Question: I am trying to create a program where the user can click inside the squares on a grid and create squares using PyQt5 (QPainter), but I'm having trouble getting the program to recognize when and where to draw lines. All clicked points are stored in a list.
'''
clicked0 = [] #clicked points
distlist0 = [] # list of distances between 2 points
distdict0 {} = # dictionary to identify which two points go with each distance
#there are versions of these for both player 0 and player 1
'''
This is the code I used to try to get the program to recognize and draw squares:
'''
for i in list(itertools.combinations(clicked0, 2)):
woo = list(chain.from_iterable(i))
dist = math.hypot(woo[2]-woo[0],woo[3]-woo[1])
distlist0.append(dist)
distdict0[str(dist)] = "("+str(woo[0])+","+str(woo[1])+"), ("+str(woo[2])+","+str(woo[3])+")"
listy = list(itertools.combinations(distlist0, 4))
for i in listy:
if i[0] == i[1] and i[0] == i[2] and i[0] == i[3]:
for item in i:
diction = list(chain.from_iterable(distdict0.get(str(item))))
diction = [int(diction[1]),int(diction[3]),int(diction[8]),int(diction[10])]
x,y = self.cell2coord(diction[0],diction[1]) #method to turn grid coords into x,y coords
x2,y2 = self.cell2coord(diction[2],diction[3])
qp.setPen(QPen(QColor(40, 85, 66), 5))
qp.drawLine(x, y, x2, y2)
'''
This causes Python to eventually slow and crash, but here is the visual result:

The lines are supposed to connect the colored grid spaces (the corners) when squares can be created from them. I've been working on this part of my code for hours and I'm just not sure what I can do to simplify/correct the process.
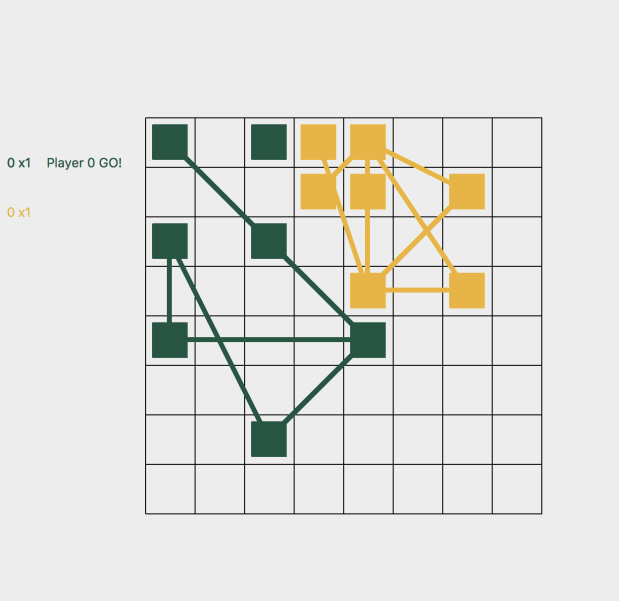
Answer: One way to do this would be to loop over all coordinates and check if they form a square, for instance like this:
'''
def rectangle(a, b, c, d):
#sort points so they can easily be compared
points = sorted([a, b, c, d])
#check if corners line up
if points[0][0] == points[1][0] and points[0][1] == points[2][1] and points[2][0] == points[3][0] and points[1][1] == points[3][1]:
return True
return False
#example data
lst_points = [[1,1],
[1,2],
[2,2],
[2,1],
[3,2],
[4,5],
[6,7],
[4,2],
[2,5]]
#loop over all sets of 4 points
for i in range(len(lst_points)):
for j in range(i+1, len(lst_points)):
for k in range(j+1, len(lst_points)):
for l in range(k+1, len(lst_points)):
#check if rectangle
if rectangle(lst_points[i],
lst_points[j],
lst_points[k],
lst_points[l]):
print lst_points[i], lst_points[j], lst_points[k], lst_points[l]
'''
This outputs
'''
[1, 1] [1, 2] [2, 2] [2, 1]
[2, 2] [4, 5] [4, 2] [2, 5]
'''
The only two squares in the example list
It should be relatively easy to draw the lines using this data.
This function also checks for rectangles under an angle.
'''
import numpy as np
def rectangleII(a,b,c,d):
points = sorted([a,b,c,d])
V1 = np.array(points[1]) - np.array(points[0])
V2 = np.array(points[2]) - np.array(points[0])
V3 = np.array(points[3]) - np.array(points[2])
V4 = np.array(points[3]) - np.array(points[1])
if np.all(V1 == V3) and np.all(V2 == V4):
if np.dot(V1, V2) == 0:
return True
return False
'''